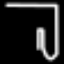
Label: pants